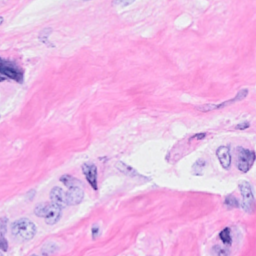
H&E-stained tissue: Breast